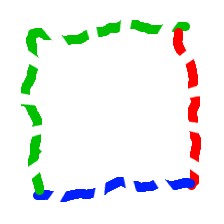
Shape: square